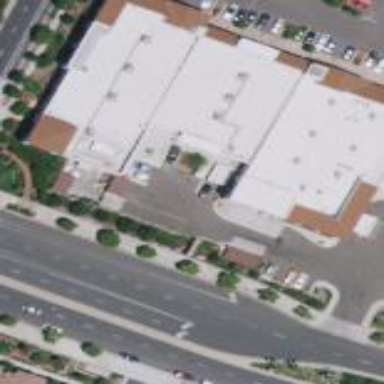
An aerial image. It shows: Commercial building housing pharmacy.